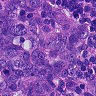
Metastatic tissue present: yes